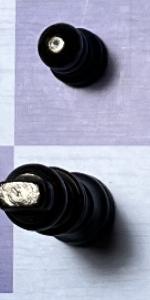
Label: King_Black